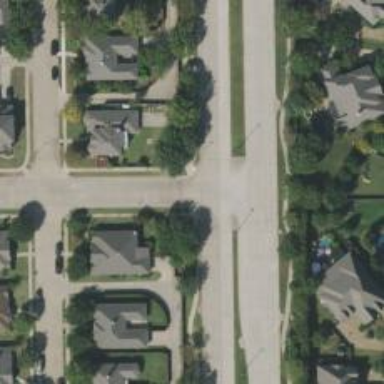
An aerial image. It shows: Residential road with sidewalk on the left.